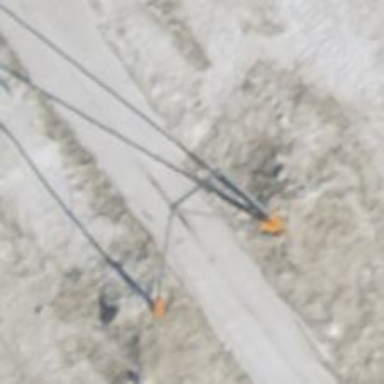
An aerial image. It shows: Pylon used for aerialway.